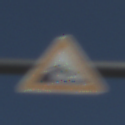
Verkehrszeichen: Ufer
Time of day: Midday
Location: Outdoor (Nature)
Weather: Clear
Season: NotSpecified
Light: Natural